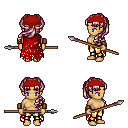
a pixel art fantasy rpg character, female body template, human, tanned skin, red tattered cape, gold greaves, white blonde princess hairstyle, red bandana, leather bracers, spear, four views (front, back, left, right), 2x2 character sprite sheet, small pixel art, hard edges, no anti-aliasing